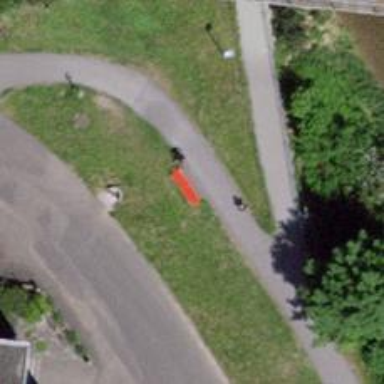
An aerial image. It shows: Red bench.